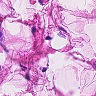
Metastatic tissue present: no